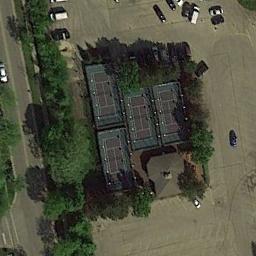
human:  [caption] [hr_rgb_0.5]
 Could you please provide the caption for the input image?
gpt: The tennis court is surrounded by parking lots and roads with many trees beside it .

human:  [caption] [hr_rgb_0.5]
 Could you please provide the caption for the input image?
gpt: The tennis courts are surrounded by trees .

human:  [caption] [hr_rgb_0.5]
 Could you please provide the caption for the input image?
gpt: The tennis court is on the bare land next to some trees .

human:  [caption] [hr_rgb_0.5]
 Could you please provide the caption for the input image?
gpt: Many tennis courts are painted on the track .

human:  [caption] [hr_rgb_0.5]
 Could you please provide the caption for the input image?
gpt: There are some green trees beside the tennis courts .